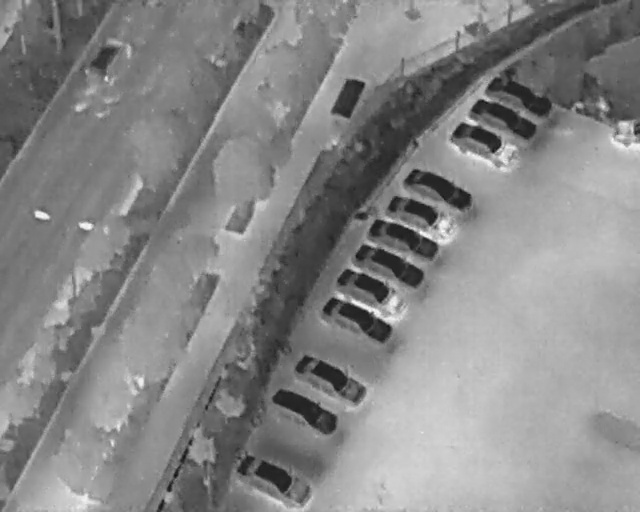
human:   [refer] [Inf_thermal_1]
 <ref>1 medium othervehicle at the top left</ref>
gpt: <box>[[13, 8, 20, 14, 25]]</box>

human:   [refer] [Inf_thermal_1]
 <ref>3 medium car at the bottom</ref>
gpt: <box>[[39, 85, 45, 101, 24], [45, 72, 49, 87, 29], [49, 66, 53, 81, 29]]</box>

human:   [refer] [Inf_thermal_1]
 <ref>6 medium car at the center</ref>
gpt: <box>[[53, 54, 58, 70, 29], [55, 49, 60, 64, 28], [58, 44, 63, 59, 24], [60, 39, 65, 53, 22], [63, 34, 68, 49, 23], [66, 29, 70, 44, 26]]</box>

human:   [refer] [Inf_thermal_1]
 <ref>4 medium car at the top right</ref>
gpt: <box>[[72, 21, 78, 34, 26], [76, 15, 80, 29, 26], [79, 11, 83, 25, 26], [95, 23, 100, 28, 2]]</box>